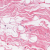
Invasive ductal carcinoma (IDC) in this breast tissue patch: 0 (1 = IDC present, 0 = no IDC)